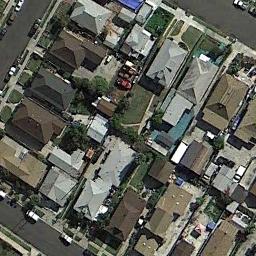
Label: dense_residential